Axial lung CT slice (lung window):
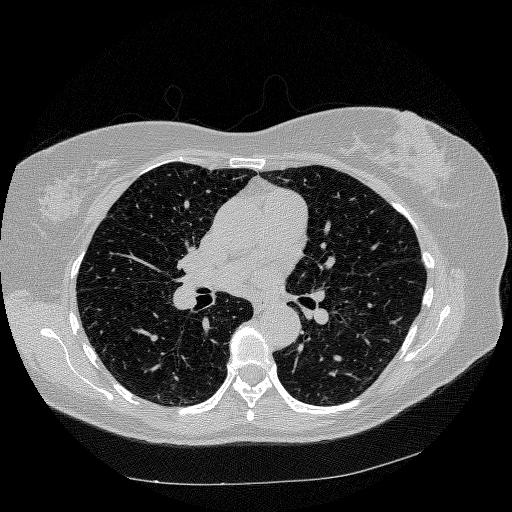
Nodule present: no